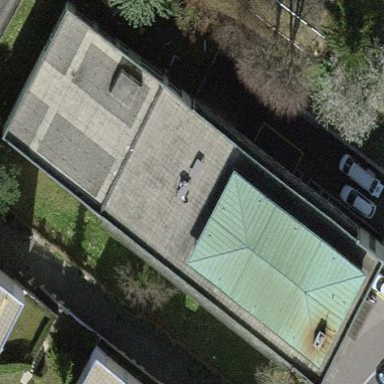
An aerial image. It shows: Service building.